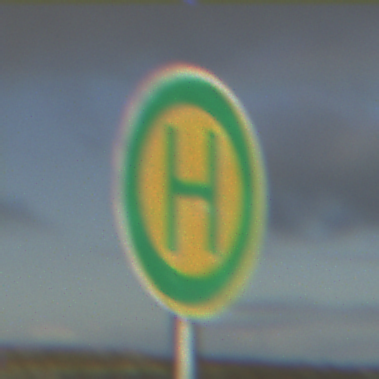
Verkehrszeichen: Haltestelle
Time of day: SunriseSunset
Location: Outdoor (Nature)
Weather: PartlyCloudy
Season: NotSpecified
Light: Natural